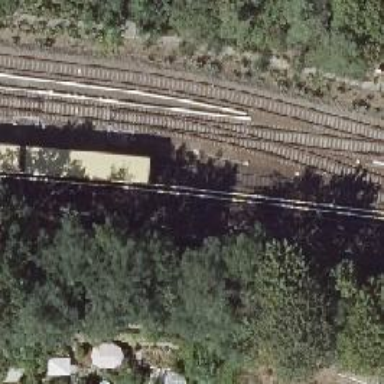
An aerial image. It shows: Light rail electrified railway.